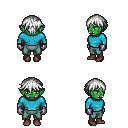
a pixel art fantasy rpg character, female body template, orc, green skin, teal long-sleeve shirt, teal pants, white short bangs hairstyle, metal gloves, maroon shoes, four views (front, back, left, right), 2x2 character sprite sheet, small pixel art, hard edges, no anti-aliasing